Field crop: maize
Growth stage: 1
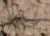
Species: salsola